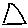
Label: triangle